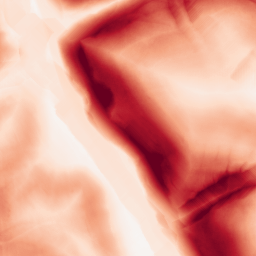
Category: morphological
Decomposition family: morphological_gradient
Decomposition parameters: size: 15
shape: diamond
Upsampling method: fft_zeropad
Upsampling parameters: scale: 8
Upsampling scale: 8